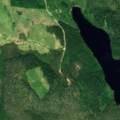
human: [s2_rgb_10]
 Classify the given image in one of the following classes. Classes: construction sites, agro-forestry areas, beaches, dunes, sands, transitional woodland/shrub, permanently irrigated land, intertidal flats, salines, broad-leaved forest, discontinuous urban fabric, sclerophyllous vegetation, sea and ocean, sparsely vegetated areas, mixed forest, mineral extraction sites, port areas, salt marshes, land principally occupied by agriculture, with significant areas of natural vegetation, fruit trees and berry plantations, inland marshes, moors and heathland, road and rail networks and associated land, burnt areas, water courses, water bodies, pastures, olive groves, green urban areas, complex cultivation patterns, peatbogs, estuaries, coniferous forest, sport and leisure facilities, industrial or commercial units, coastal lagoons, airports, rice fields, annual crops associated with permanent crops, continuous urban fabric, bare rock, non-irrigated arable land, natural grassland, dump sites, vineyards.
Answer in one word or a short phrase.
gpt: coniferous forest, mixed forest, transitional woodland/shrub, water bodies